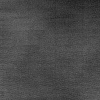
Atmospheric dust classification: dusty